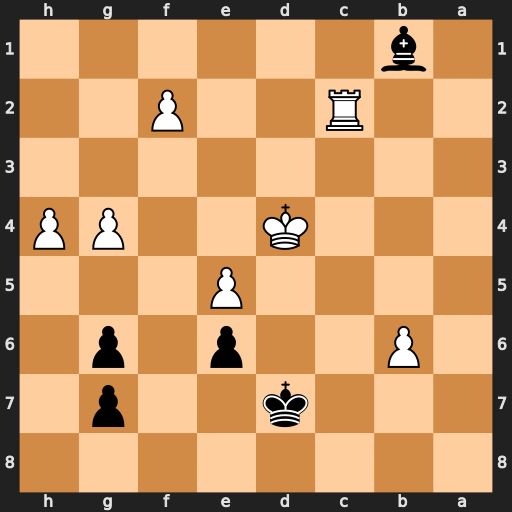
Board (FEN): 8/3k2p1/1P2p1p1/4P3/3K2PP/8/2R2P2/1b6
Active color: b
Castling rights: -
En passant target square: -
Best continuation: Bxc2 b7 Kc7 Kc5 Bd1 b8=R Kxb8